Aerial crown-view tile of a tropical tree (Barro Colorado Island, Panama), acquired 20250414:
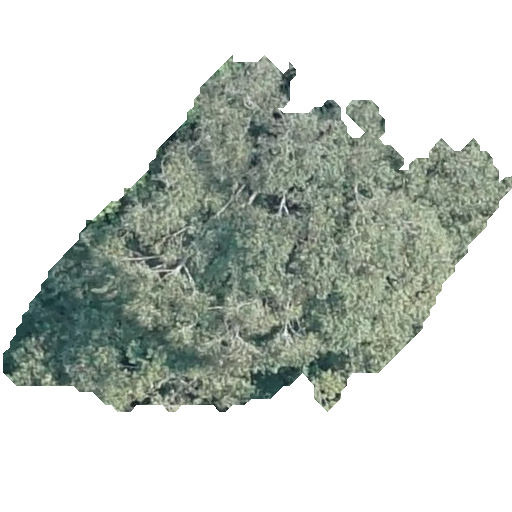
Species: Luehea seemannii
GBIF accepted scientific name: Luehea seemannii
Crown area: 156.993 m²